【题型】解答题　【知识点】立体几何　【难度】easy
如图，长方体 $ABCD-A_1B_1C_1D_1$ 中，$AB=AD=1$ ，$AA_1=4$ ，点 $P$ 为 $DD_1$ 的中点，

(1)求证：直线 $BD_1 // $ 平面 $PAC$ ；

(2)求点 $D$ 到平面 $PAC$ 的距离.
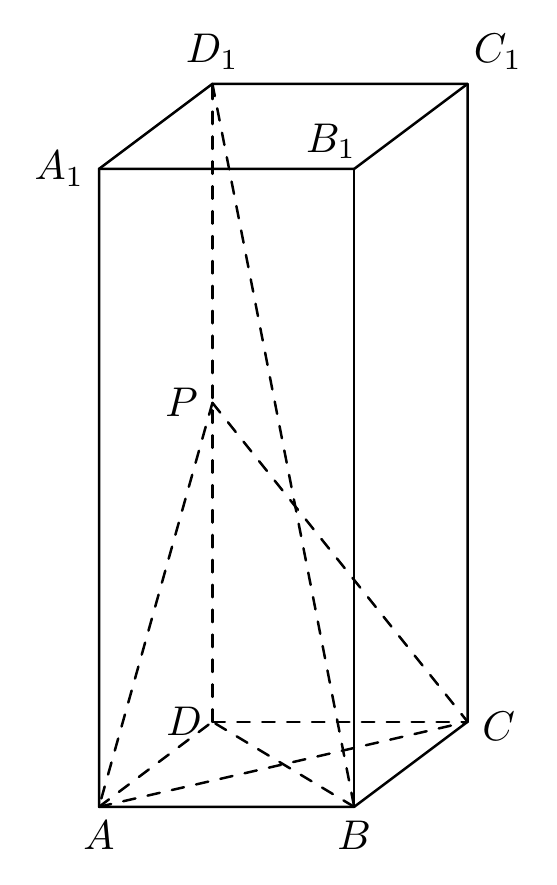
【解答】
【详解】（1）证明：由题意可知，$DA, DC, DD_1$ 两两垂直，

所以以 $D$ 为原点，$DA, DC, DD_1$ 所在直线分别为 $x$ 轴，$y$ 轴，$z$ 轴，建立空间直角坐标系，如图所示：

由题意可得 $D(0,0,0), A(1,0,0), B(1,1,0), C(0,1,0), D_1(0,0,4), P(0,0,2)$ ，

则 $\overrightarrow{BD_1} = (-1, -1, 4)$ ，$\overrightarrow{AC} = (-1, 1, 0)$ ，$\overrightarrow{PC} = (0, 1, -2)$ ，

设平面 $PAC$ 的法向量为 $\vec{n} = (x, y, z)$ ，

则 $\begin{cases} \vec{n} \cdot \overrightarrow{PC} = y - 2z = 0 \\ \vec{n} \cdot \overrightarrow{AC} = -x + y = 0 \end{cases}$ ，化简得 $\begin{cases} y = 2z \\ y = x \end{cases}$ ，取 $z = 1$ ，则 $\vec{n} = (2, 2, 1)$ ，

因为 $\overrightarrow{BD_1} \cdot \vec{n} = -2 - 2 + 4 = 0$ ，所以 $\overrightarrow{BD_1} \perp \vec{n}$ ，

又因为 $BD_1 \not\subset$ 平面 $PAC$ ，所以 $BD_1 // $ 平面 $PAC$ ；

（2）由（1）知平面 $PAC$ 的法向量为 $\vec{n} = (2, 2, 1)$ ，又因为 $\overrightarrow{DA} = (1, 0, 0)$ ，

所以点 $D$ 到平面 $PAC$ 的距离 $d = \dfrac{|\overrightarrow{DA} \cdot \vec{n}|}{|\vec{n}|} = \dfrac{2}{3}$ .

所以点 $D$ 到平面 $PAC$ 的距离为 $\dfrac{2}{3}$ .
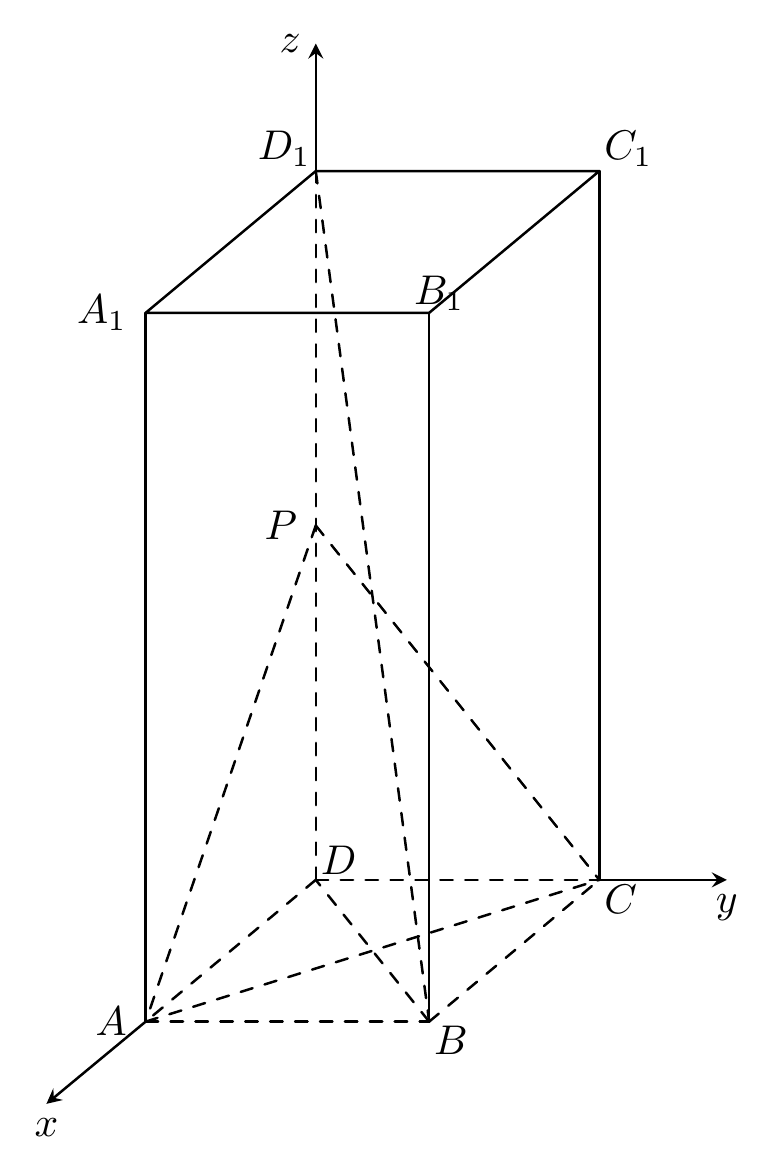